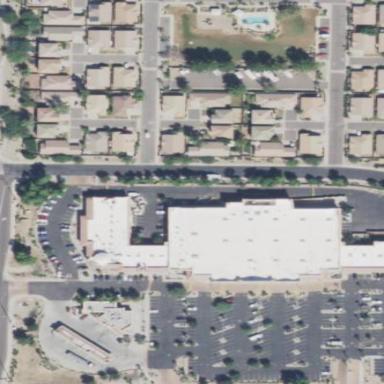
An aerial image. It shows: Retail area.